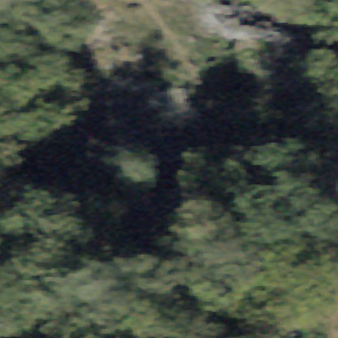
Label: bouldering_area